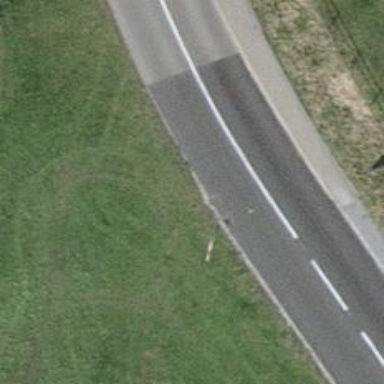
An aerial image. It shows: Left sidewalk along asphalt tertiary road.